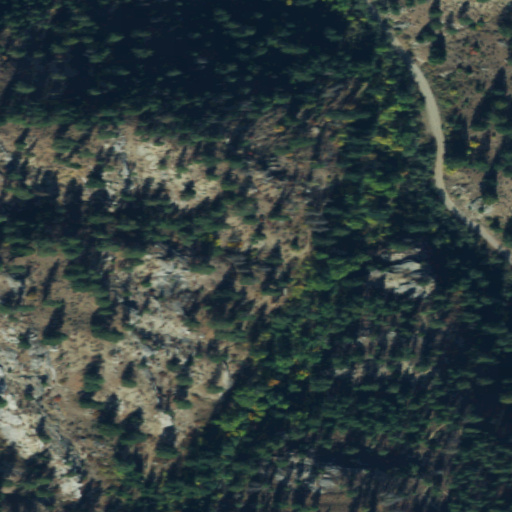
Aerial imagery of valley in Washington named Devils Gulch containing shrub, evergreen forest, grassland, open development, woody wetlands, and low intensity development